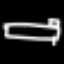
Label: bed